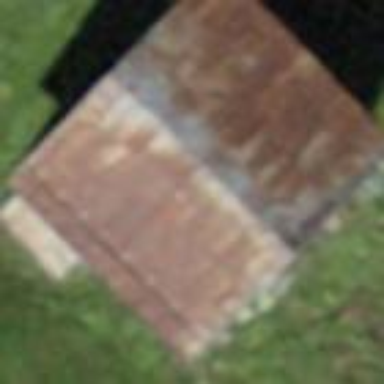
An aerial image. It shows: Shed building.